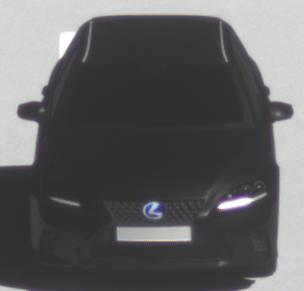
Make: Lexus
Model: CT 200h
Detailed model: CT (A10)
Model produced from: 2014/03
Model produced until: 2017/10
Doors: 5
Color: black
Road condition: dry road
Daytime: midday
Contrast: high contrast